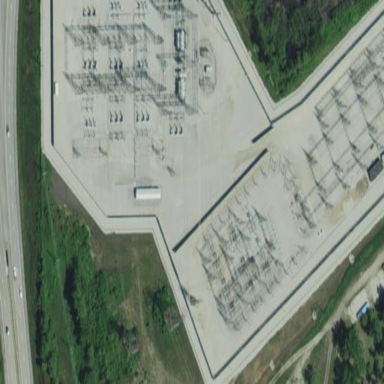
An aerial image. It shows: Outdoor substation at the transmission level.